Interaction volume radius: 10 \u00c5
Interaction volume height: 15 \u00c5
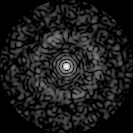
Disorder parameter: 0.8572